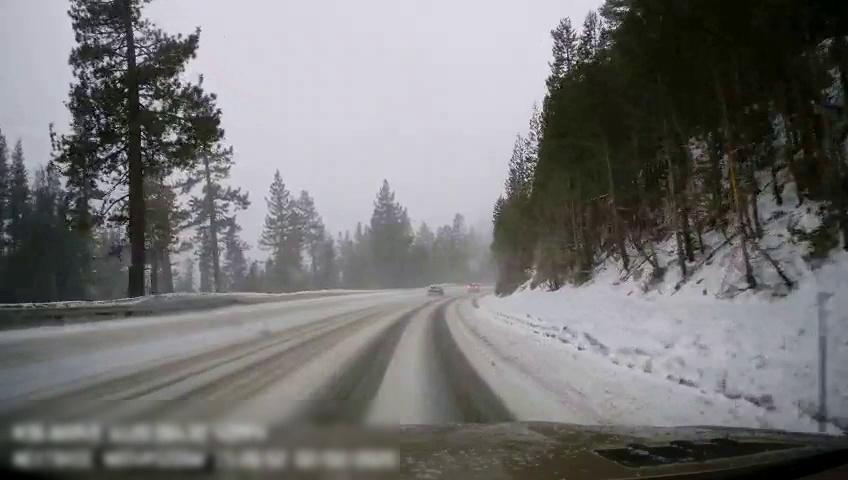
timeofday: Day
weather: Snowy
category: Drivable Space
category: Vehicles | Car
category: Vehicles | SUV